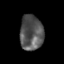
Tissue: skin
Cell type: Epithelial cells
Senescence score: 0.2692
Nuclear area (px): 800
Mean DAPI intensity: 85.049